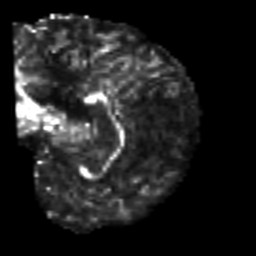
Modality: FA
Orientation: sagittal
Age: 38
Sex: female
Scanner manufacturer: siemens
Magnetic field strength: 3 T
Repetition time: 7.3 s
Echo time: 0.087 s